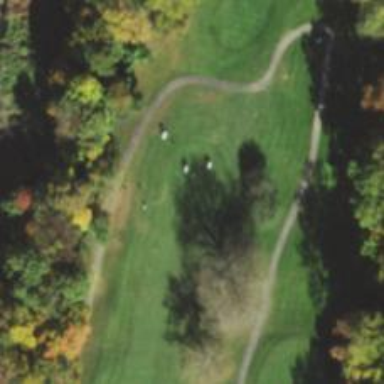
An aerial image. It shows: Golf hole.